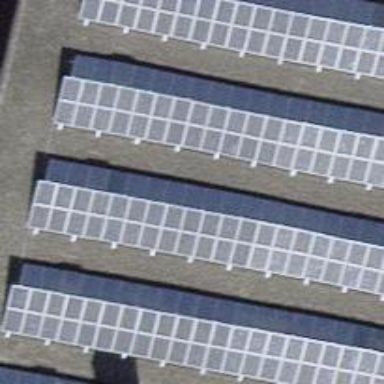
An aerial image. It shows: Solar power generator with photovoltaic panels.